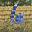
Label: 6